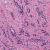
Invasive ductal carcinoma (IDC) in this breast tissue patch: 1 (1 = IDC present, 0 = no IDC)